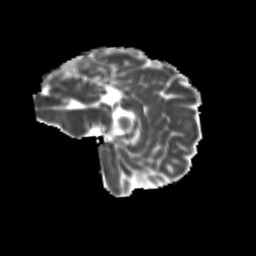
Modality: MD
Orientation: sagittal
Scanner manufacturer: siemens
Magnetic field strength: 3 T
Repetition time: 9.2 s
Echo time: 0.084 s